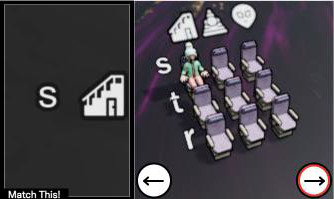
Task: seats
Answer: yes